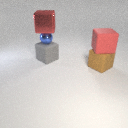
small blue metal sphere above large gray rubber cube